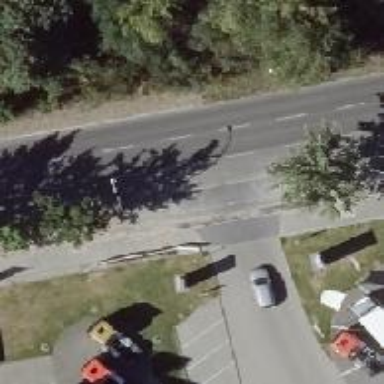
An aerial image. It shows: Paved sidewalk with asphalt surface for cycling.